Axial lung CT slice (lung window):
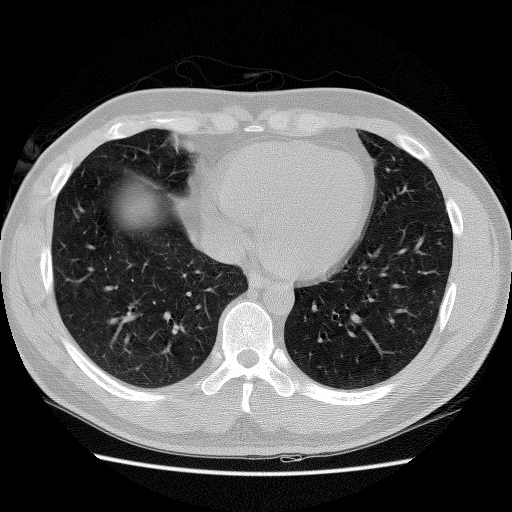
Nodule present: no